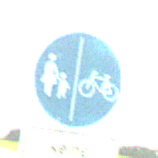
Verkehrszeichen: GetrennterRadUndGehwegRadwegRechts
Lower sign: HinweisDurchVerbaleAngabe4
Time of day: Midday
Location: Outdoor (RoadRail)
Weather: PartlyCloudy
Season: NotSpecified
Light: Natural